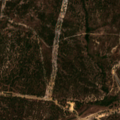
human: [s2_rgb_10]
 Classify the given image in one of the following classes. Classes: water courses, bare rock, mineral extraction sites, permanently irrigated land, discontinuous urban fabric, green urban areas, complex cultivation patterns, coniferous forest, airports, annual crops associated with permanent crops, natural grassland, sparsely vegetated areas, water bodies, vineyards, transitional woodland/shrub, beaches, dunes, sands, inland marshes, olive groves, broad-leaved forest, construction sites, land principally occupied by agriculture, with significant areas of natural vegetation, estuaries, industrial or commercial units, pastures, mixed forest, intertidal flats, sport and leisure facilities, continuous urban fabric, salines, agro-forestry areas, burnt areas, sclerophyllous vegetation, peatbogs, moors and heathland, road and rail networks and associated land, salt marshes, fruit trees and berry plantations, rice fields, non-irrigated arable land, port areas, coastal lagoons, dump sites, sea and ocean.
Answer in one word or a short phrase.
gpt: land principally occupied by agriculture, with significant areas of natural vegetation, broad-leaved forest, mixed forest, transitional woodland/shrub